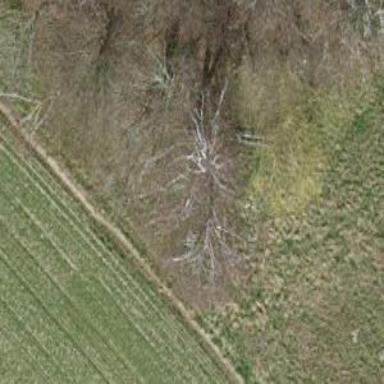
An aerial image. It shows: Single tag "natural: tree."